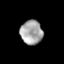
Tissue: lung
Cell type: Epithelial cells
Senescence score: 0.1913
Nuclear area (px): 522
Mean DAPI intensity: 166.36